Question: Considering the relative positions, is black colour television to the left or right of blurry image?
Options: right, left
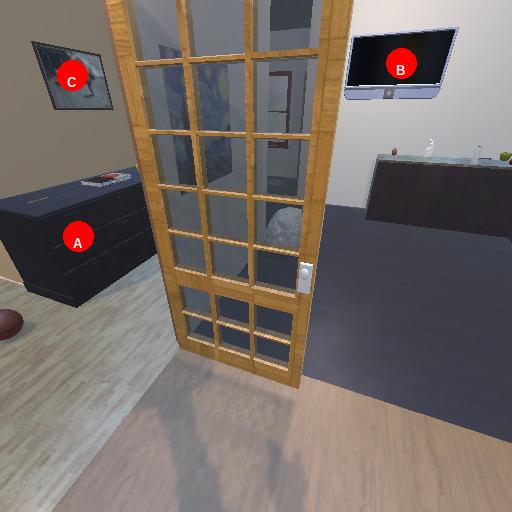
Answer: right